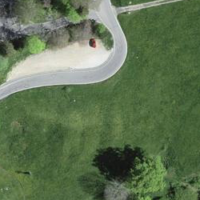
EUNIS habitat code: 24
Species observed at this site:
Allium ursinum